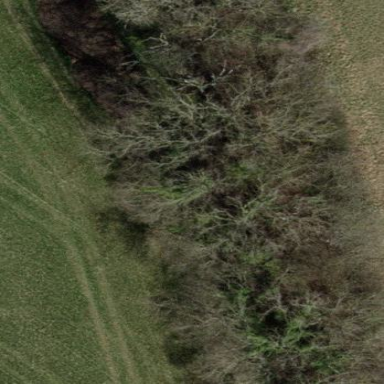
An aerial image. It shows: Deciduous broadleaved forest.